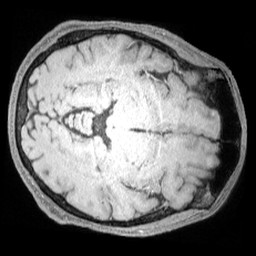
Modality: T1w
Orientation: axial
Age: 25
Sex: male